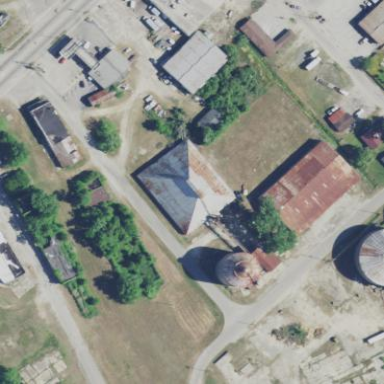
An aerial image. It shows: Silo.